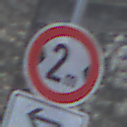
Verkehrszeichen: TatsaechlicheBreite2
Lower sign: RichtungsangabeDurchPfeile2
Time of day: MorningAfternoon
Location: Outdoor (Suburban)
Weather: PartlyCloudy
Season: NotSpecified
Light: Natural